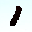
Label: 1